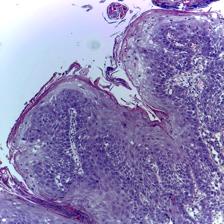
Diagnosis: OSCC